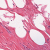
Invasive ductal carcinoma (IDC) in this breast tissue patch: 0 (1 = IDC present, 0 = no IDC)